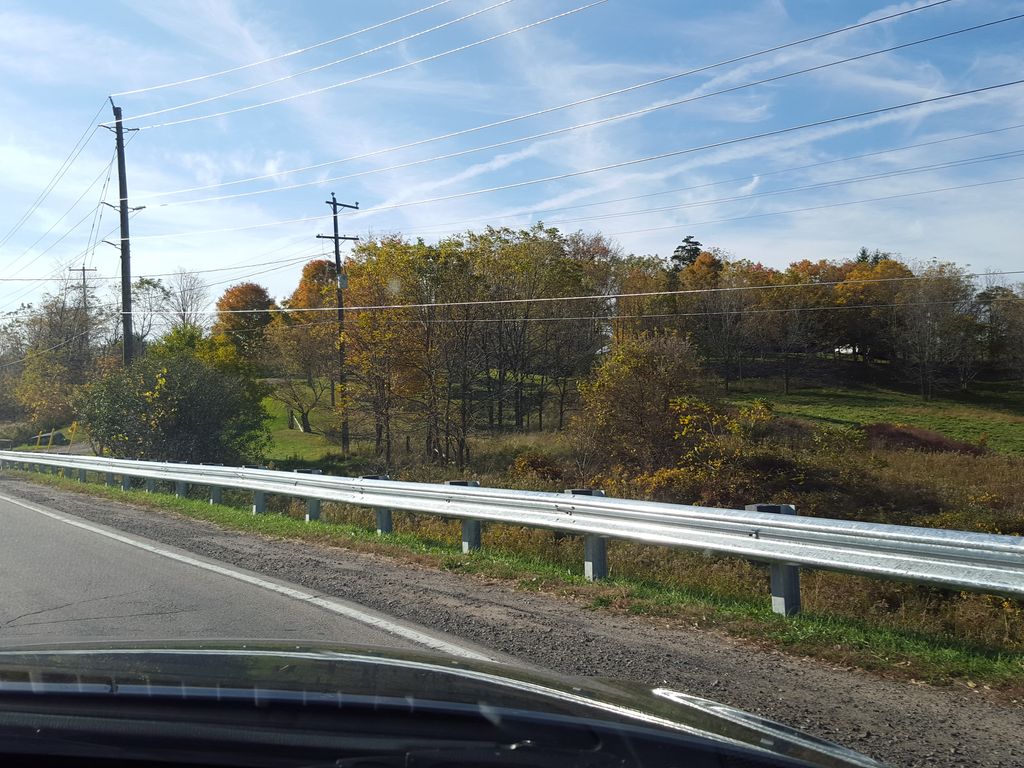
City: hamilton